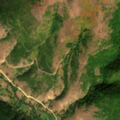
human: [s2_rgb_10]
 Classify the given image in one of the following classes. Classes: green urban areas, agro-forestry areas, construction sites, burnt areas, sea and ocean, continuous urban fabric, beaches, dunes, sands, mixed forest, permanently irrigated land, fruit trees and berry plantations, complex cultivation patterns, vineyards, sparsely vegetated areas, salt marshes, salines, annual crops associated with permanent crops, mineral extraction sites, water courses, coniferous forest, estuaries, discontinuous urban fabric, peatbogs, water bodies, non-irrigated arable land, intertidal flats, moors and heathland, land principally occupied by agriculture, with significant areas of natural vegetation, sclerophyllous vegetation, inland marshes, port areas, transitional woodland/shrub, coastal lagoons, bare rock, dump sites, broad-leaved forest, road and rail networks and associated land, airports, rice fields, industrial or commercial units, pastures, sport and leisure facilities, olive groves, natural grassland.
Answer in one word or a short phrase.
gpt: land principally occupied by agriculture, with significant areas of natural vegetation, broad-leaved forest, mixed forest, natural grassland, transitional woodland/shrub